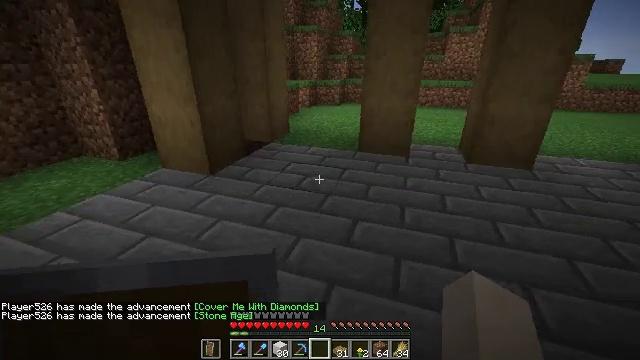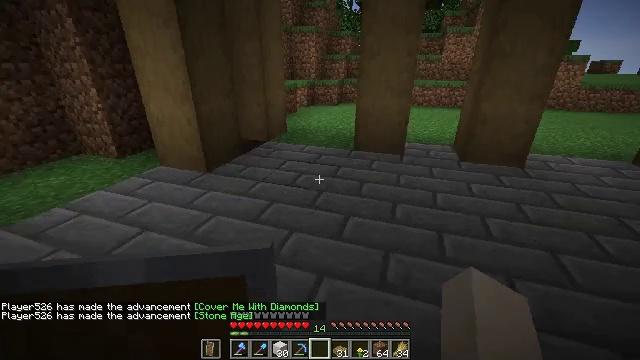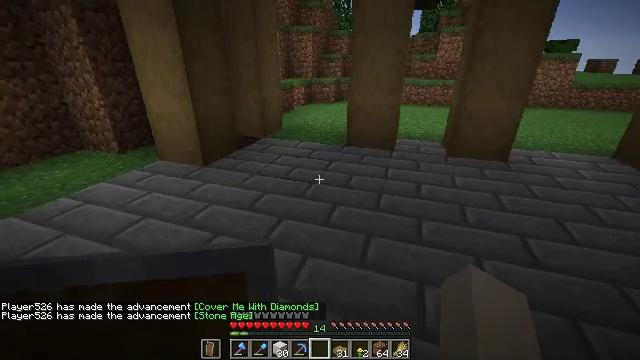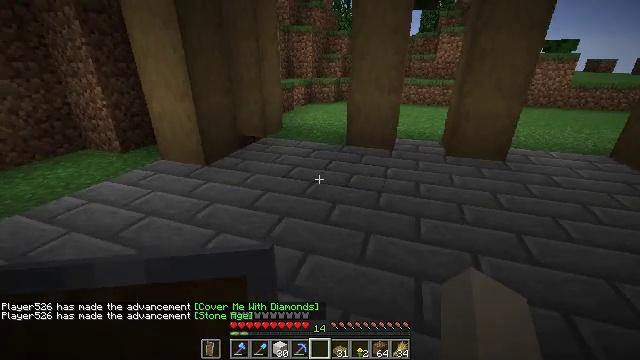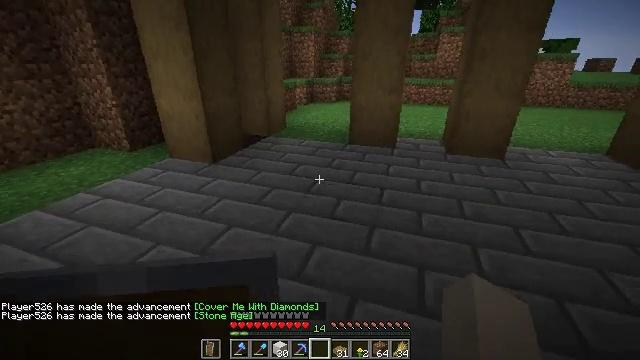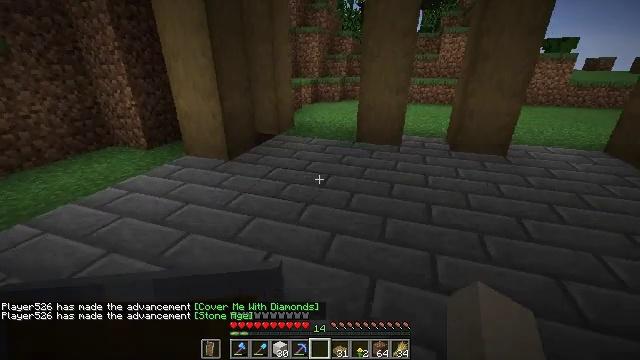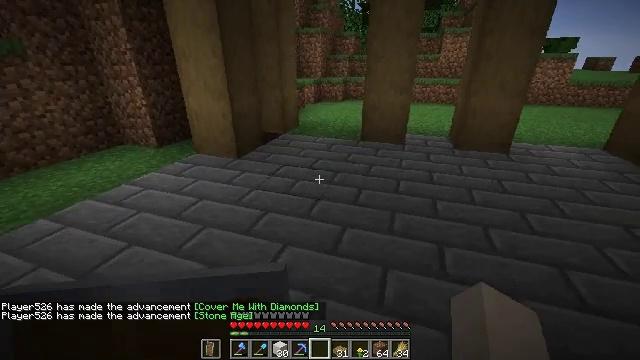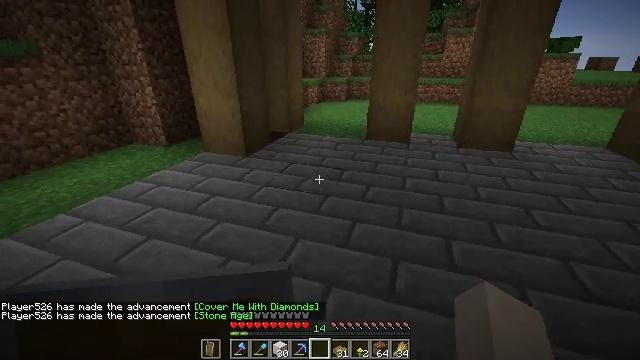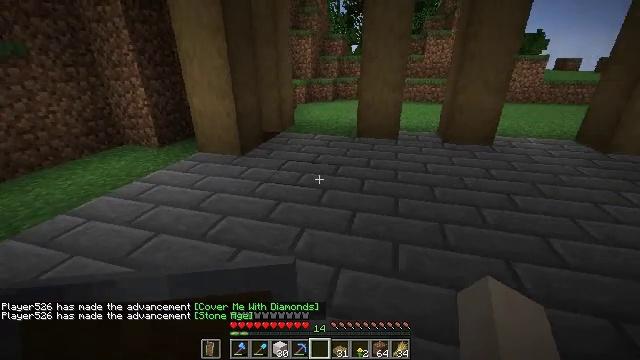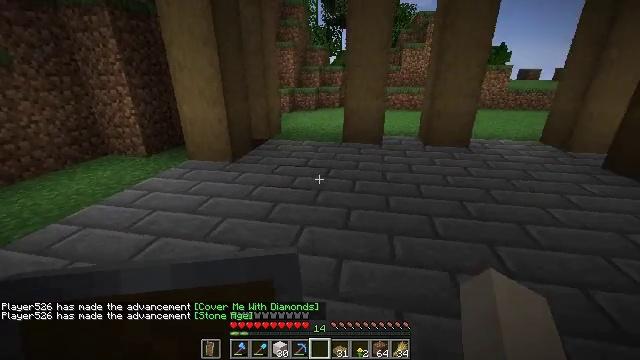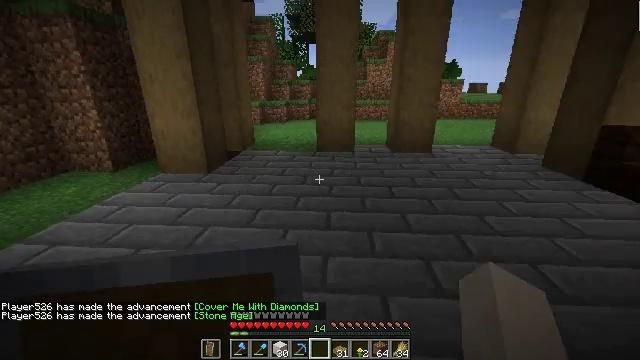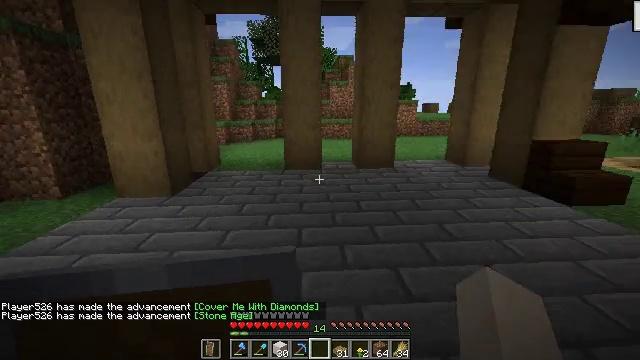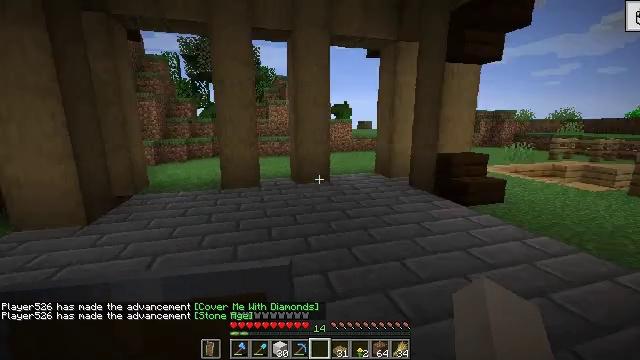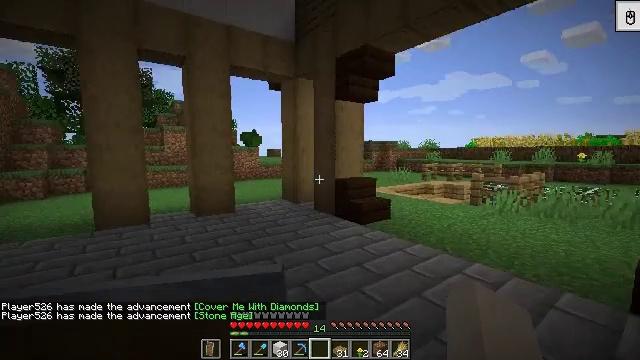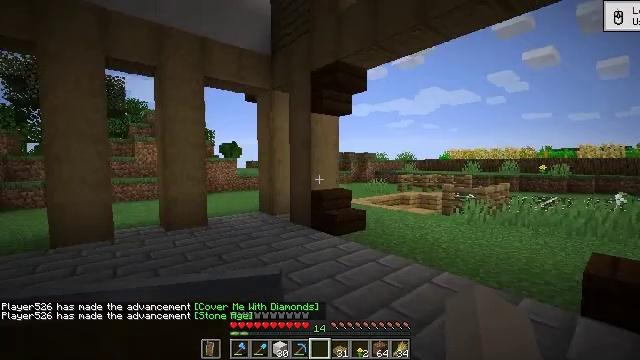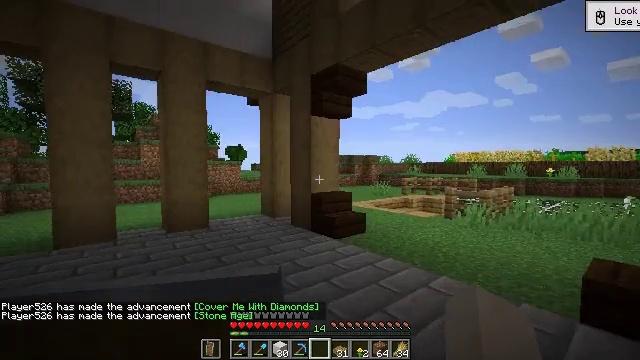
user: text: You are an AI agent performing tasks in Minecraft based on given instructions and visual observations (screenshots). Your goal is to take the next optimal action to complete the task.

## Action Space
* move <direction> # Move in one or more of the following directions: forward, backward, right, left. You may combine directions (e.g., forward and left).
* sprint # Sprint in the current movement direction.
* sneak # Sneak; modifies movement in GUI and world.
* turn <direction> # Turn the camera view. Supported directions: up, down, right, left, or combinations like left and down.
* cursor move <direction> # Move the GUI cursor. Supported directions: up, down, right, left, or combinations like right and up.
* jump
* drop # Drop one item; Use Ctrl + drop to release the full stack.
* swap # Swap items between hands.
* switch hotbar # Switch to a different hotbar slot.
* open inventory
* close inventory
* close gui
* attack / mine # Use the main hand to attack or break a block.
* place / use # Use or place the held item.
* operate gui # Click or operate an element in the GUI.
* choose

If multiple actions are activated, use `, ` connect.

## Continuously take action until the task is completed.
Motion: motion action
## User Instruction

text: Fire up the furnace to turn cobblestone into stone.
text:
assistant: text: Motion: move back and move right, attack / mine
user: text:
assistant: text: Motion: move back and move left, attack / mine
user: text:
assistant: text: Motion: move back and move left, attack / mine
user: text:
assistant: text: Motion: move back and move left, attack / mine
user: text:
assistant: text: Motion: move back and move left, attack / mine
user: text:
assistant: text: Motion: move back and move left, attack / mine
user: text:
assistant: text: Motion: move back and move left, attack / mine
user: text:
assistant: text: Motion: move back and move left, turn right, attack / mine
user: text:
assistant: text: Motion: move back and move left, turn right and up, attack / mine
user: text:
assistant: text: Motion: move back and move left, turn right and up, attack / mine
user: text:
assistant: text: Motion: move back and move right, turn right and up, attack / mine
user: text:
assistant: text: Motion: move right, turn right and up, attack / mine
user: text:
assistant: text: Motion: move right, turn right and up, attack / mine
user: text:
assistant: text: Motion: move right, turn right and up, attack / mine
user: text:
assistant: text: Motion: move right, turn left, attack / mine
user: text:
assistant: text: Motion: move right, attack / mine
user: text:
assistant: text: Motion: move forward, turn up, attack / mine
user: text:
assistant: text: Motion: move forward, turn up, attack / mine
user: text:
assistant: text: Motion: move forward, attack / mine
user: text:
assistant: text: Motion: move forward, attack / mine
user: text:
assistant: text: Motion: move forward, attack / mine
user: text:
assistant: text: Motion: move forward and move right, turn left and up, attack / mine
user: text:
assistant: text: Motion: move forward and move right, turn left and up, attack / mine
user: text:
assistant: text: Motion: move right, turn left and up, attack / mine
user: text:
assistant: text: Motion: move right, turn left and up, attack / mine
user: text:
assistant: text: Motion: move back and move right, attack / mine
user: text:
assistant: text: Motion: move back and move right, attack / mine
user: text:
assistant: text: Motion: move back and move left, attack / mine
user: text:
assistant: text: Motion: move back and move left, attack / mine
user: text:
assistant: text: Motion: move back and move left, turn up, attack / mine